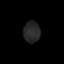
Tissue: lung
Cell type: Epithelial cells
Senescence score: 0.2349
Nuclear area (px): 346
Mean DAPI intensity: 39.09